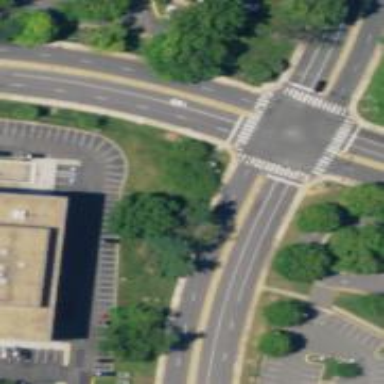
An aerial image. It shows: Marked crossing with zebra stripes on the road.